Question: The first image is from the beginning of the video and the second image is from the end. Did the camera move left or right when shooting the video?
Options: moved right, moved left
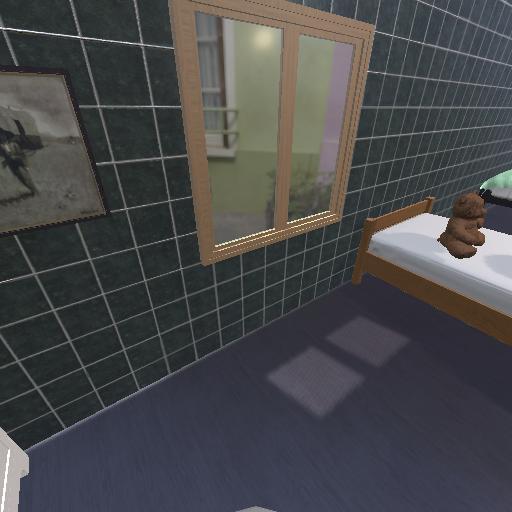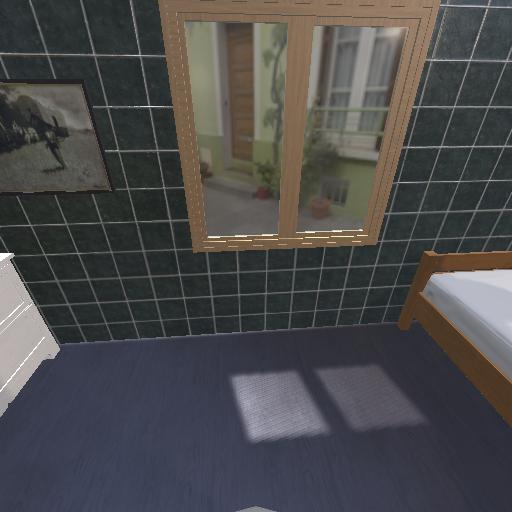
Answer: moved right